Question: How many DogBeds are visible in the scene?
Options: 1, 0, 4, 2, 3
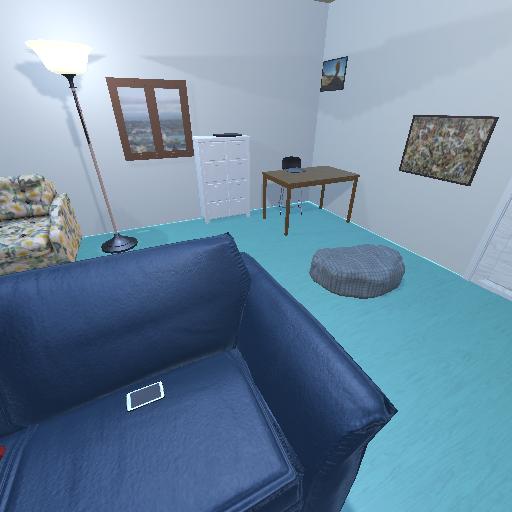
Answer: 1